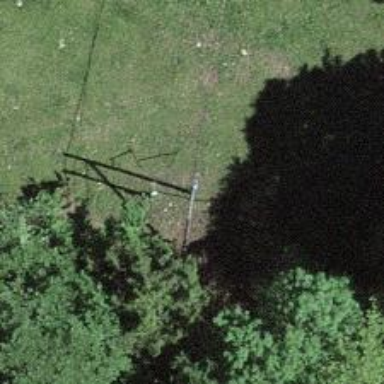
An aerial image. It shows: Power pole.